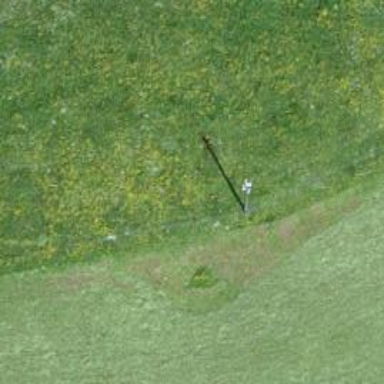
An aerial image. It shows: Minor power line.